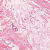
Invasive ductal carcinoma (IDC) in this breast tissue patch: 0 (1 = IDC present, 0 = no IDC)